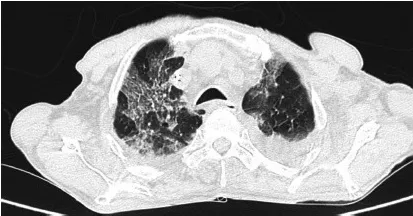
Chest CT scan taken on the 5th PO day.
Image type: radiology (ct)